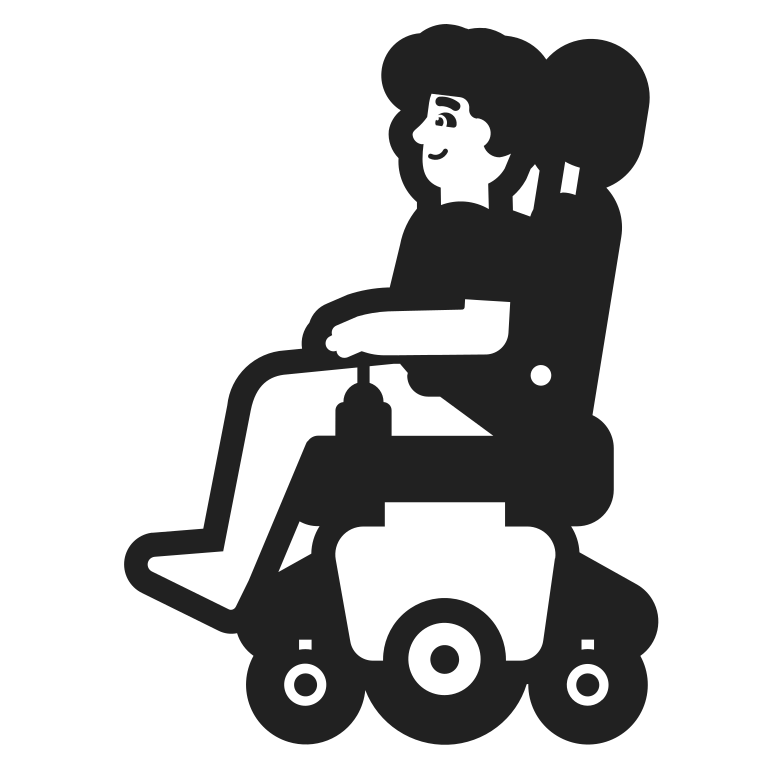
man in motorized wheelchair high contrast default